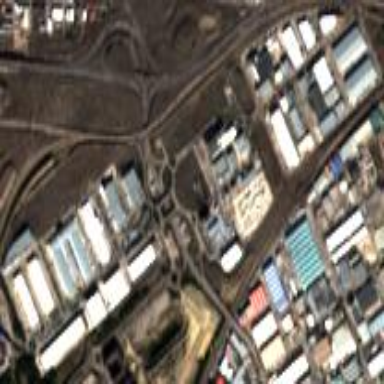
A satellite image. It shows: Industrial area.